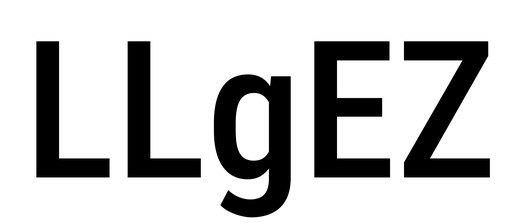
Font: Roboto_Condensed_Medium